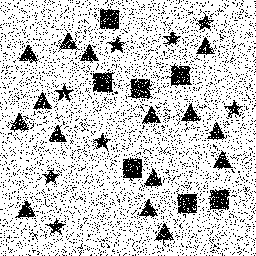
Squares: 7
Triangles: 15
Stars: 8
Total shapes: 30